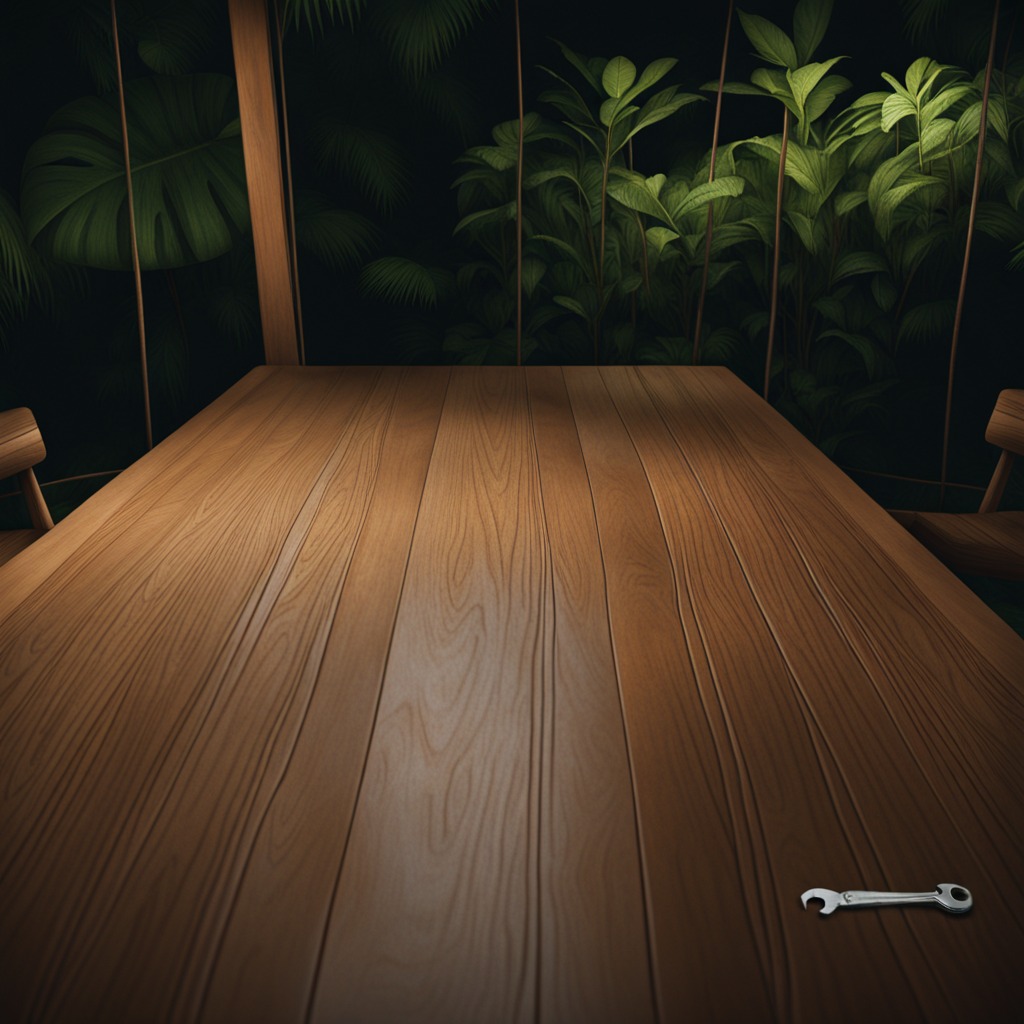
An wrench is lying on the wooden table inside a jungle field workshop tent at night.